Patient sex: M
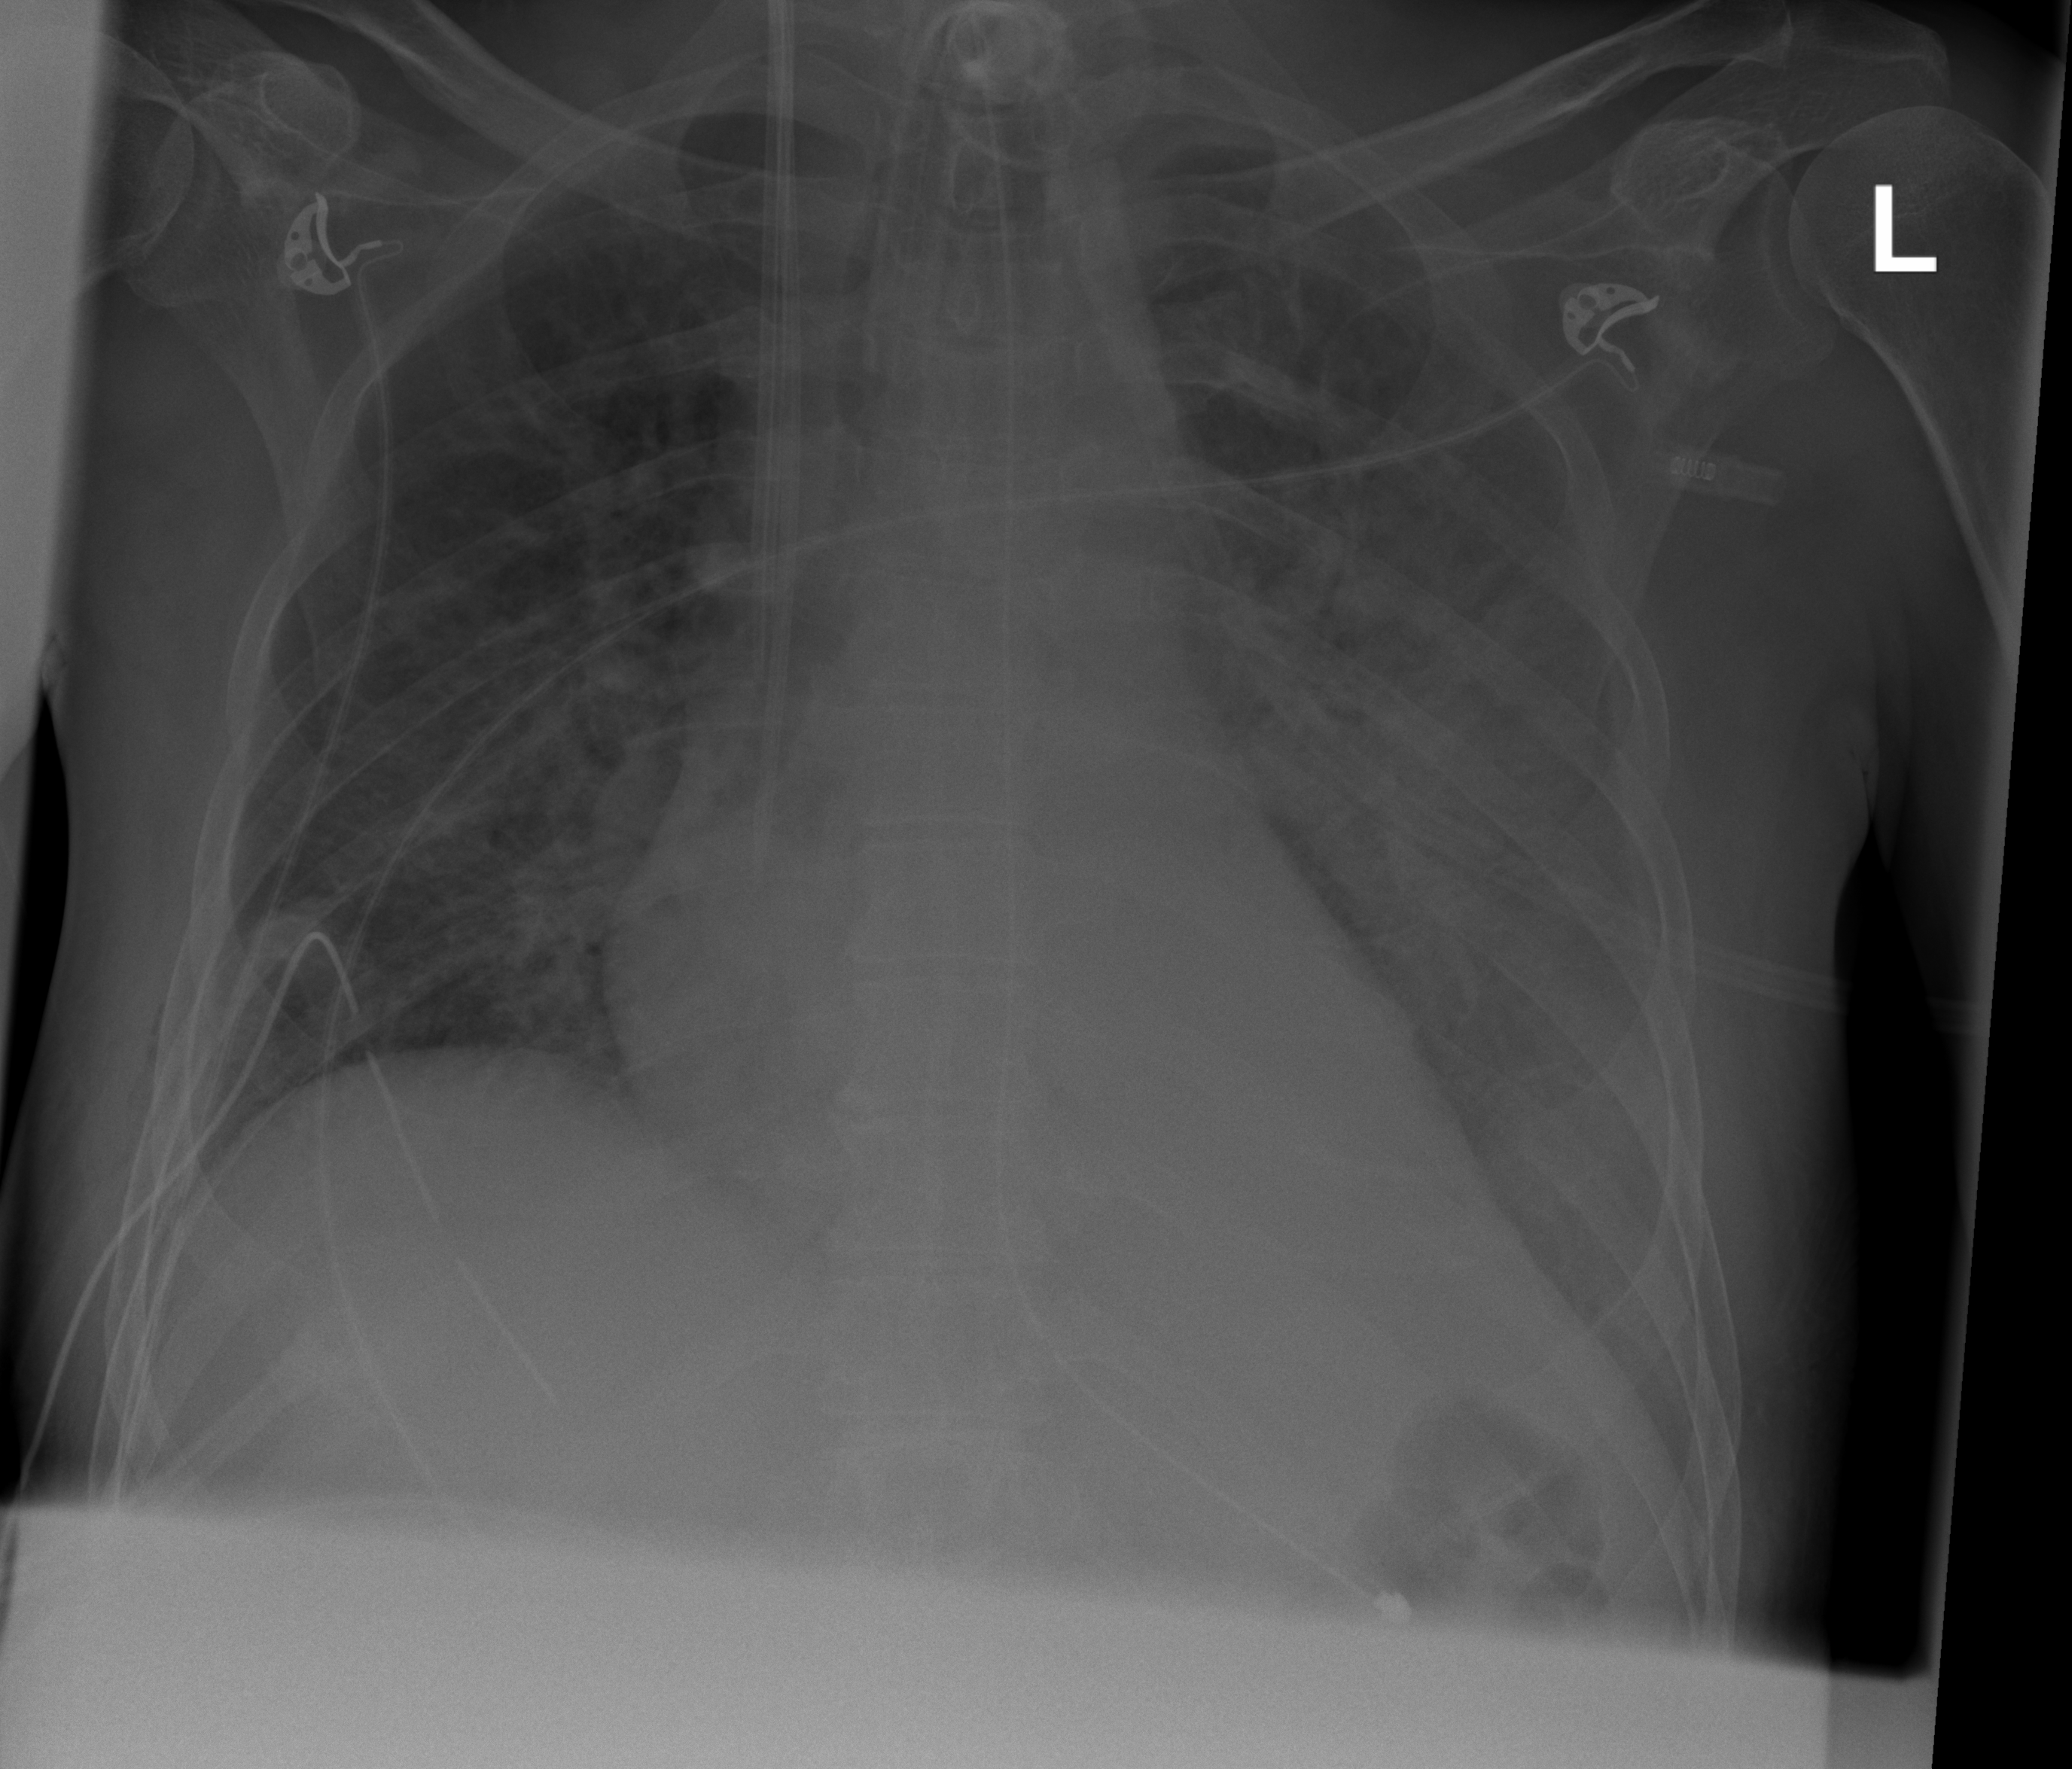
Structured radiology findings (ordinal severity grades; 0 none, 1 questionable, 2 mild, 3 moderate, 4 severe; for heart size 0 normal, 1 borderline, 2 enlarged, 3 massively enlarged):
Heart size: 0
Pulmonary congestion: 0
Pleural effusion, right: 0
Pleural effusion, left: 2
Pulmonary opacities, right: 0
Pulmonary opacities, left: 3
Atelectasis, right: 0
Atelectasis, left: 0